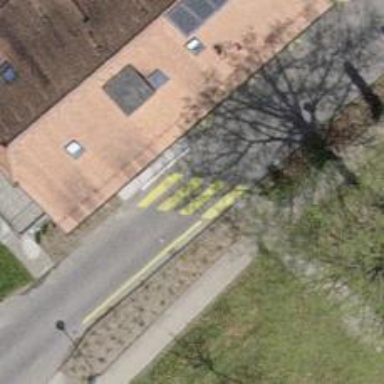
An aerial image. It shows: Zebra crossing on the road.